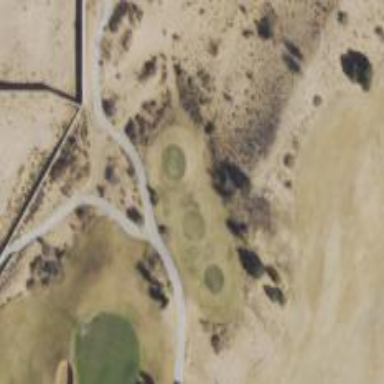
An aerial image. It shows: Grass area designated as golf tee.